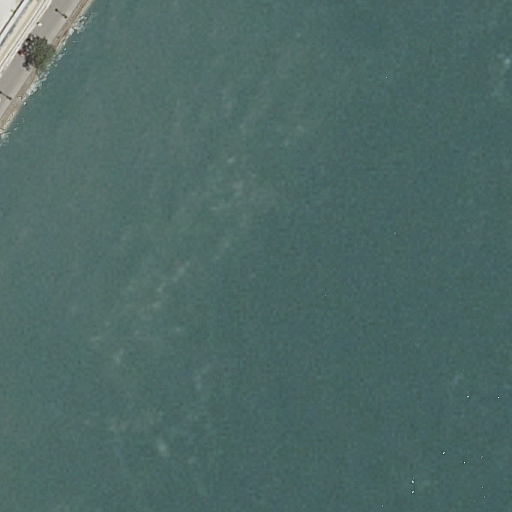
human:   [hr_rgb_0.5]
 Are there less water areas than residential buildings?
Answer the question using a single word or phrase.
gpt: no

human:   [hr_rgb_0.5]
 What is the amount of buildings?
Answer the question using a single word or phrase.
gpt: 1

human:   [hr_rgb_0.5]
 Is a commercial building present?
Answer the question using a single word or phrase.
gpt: no

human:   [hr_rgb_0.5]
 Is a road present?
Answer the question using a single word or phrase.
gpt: yes

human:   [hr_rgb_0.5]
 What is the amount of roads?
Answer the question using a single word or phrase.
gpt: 1

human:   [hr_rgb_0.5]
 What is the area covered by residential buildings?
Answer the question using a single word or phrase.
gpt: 62m2

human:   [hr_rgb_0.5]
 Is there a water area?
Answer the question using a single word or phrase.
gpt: yes

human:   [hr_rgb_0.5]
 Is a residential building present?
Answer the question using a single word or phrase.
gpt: yes

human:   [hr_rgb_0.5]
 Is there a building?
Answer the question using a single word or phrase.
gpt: yes

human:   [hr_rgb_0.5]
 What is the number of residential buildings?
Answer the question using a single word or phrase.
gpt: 1

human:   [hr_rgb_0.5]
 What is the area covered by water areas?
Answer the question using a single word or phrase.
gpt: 10370m2

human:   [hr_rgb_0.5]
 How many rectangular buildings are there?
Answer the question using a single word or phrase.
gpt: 1

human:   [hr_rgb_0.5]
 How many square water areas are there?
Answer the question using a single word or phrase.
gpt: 0

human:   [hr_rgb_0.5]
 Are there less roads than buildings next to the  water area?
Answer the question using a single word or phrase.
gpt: no

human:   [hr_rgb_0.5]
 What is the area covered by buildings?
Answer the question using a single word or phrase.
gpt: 62m2

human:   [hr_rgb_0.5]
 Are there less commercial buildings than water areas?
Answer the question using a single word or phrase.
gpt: yes

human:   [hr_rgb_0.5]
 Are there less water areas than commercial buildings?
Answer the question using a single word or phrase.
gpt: no

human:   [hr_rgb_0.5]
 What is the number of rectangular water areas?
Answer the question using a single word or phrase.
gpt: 1

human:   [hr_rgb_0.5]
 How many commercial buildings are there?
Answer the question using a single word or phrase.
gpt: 0

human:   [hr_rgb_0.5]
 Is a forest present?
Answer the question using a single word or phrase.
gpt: no

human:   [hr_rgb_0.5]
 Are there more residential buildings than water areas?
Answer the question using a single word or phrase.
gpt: no

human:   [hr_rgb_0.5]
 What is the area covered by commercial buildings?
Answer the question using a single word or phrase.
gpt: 0m2

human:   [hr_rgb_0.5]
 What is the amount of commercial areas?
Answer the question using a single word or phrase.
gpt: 0

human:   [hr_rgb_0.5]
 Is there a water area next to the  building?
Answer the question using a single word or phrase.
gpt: yes

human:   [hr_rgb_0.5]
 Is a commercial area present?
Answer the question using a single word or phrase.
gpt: no

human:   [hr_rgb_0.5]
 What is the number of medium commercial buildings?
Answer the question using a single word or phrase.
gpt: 0

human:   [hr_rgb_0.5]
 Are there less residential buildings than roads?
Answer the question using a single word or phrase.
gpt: no

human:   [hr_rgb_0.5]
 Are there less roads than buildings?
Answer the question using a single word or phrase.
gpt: no

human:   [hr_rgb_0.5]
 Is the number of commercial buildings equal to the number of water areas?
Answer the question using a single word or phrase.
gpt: no

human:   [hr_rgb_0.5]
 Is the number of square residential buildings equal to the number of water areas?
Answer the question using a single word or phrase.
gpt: no

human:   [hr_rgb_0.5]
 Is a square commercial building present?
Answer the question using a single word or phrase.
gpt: no

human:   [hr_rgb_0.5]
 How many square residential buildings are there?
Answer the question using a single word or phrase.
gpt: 0

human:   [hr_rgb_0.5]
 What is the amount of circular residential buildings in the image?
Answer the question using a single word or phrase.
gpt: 0

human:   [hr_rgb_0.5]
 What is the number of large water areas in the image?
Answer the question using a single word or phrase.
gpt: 1

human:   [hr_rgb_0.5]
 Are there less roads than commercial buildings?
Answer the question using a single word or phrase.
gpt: no

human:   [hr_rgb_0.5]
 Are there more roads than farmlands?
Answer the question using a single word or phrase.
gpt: yes

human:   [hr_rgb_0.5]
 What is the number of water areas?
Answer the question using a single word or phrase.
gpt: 1

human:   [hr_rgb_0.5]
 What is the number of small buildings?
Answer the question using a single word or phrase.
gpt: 1

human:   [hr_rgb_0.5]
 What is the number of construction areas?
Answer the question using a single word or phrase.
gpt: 0

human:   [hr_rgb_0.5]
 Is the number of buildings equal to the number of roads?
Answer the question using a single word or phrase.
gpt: yes

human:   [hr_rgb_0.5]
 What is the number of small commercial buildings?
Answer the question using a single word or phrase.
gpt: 0

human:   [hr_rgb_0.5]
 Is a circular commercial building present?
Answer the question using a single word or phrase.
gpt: no

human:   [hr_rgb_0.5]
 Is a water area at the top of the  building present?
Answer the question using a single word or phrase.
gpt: no

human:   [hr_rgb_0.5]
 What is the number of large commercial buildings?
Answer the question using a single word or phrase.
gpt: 0

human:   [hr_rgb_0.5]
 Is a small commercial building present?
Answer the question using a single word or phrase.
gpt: no

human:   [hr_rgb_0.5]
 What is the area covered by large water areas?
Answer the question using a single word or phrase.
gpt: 10370m2

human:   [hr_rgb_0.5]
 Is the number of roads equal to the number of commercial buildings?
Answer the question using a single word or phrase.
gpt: no

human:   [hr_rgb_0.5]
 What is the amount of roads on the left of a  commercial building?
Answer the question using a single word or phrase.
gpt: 0

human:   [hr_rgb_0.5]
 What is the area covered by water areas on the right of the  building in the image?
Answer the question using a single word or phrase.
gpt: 0m2

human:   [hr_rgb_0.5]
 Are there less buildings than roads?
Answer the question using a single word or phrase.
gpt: no

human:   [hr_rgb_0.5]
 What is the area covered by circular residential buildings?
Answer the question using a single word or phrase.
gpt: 0m2

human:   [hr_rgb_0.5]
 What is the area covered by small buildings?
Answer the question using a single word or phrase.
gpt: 62m2

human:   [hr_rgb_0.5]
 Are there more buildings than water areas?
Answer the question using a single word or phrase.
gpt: no

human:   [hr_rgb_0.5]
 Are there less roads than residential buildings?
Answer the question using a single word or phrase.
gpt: no

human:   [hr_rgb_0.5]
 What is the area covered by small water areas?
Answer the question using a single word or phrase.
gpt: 0m2

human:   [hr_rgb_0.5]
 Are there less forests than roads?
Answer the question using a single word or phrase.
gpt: yes

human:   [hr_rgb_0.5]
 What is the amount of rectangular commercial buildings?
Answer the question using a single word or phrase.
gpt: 0

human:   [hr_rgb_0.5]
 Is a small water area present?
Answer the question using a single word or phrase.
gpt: no

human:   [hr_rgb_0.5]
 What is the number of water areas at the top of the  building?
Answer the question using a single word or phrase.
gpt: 0

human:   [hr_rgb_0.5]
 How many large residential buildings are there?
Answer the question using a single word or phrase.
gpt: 0

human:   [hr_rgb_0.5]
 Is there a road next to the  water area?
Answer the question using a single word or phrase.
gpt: yes

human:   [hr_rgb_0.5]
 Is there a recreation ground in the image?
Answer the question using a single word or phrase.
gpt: no

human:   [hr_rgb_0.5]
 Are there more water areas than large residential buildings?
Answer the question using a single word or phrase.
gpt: yes

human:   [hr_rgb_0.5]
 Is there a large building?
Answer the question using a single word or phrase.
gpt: no